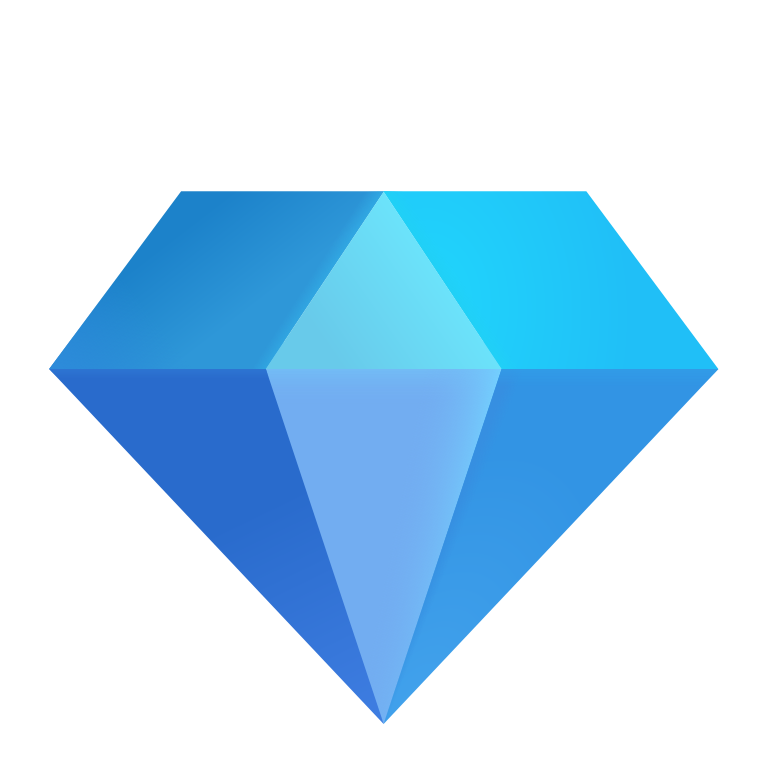
gem stone color